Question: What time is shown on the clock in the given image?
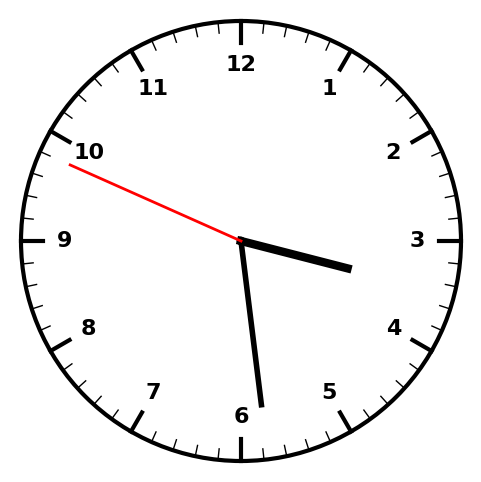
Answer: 03:28:49